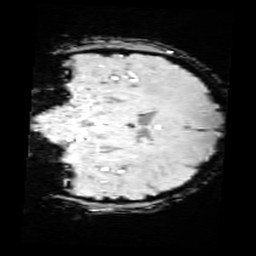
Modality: SWI
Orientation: coronal
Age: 11
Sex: female
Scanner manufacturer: siemens
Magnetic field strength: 3 T
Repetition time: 0.027 s
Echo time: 0.02 s